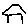
Label: house